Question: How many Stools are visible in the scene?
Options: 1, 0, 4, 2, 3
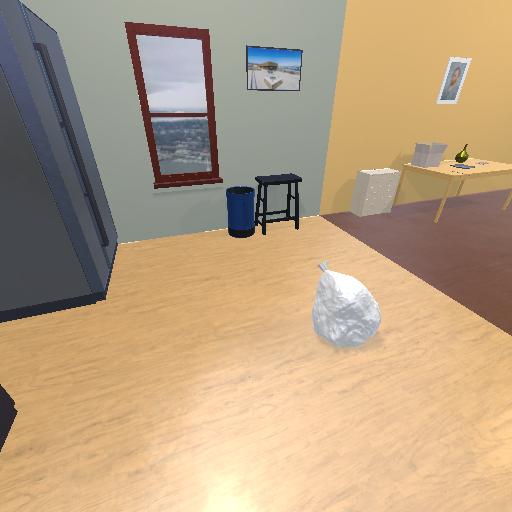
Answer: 1